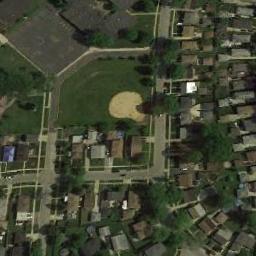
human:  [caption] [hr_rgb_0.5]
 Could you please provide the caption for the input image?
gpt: There is a baseball diamond in the grass surrounded by the houses .

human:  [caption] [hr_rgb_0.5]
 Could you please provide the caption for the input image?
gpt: A baseball diamond is surrounded by many buildings and trees .

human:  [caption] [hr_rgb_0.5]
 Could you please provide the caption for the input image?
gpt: There are two baseball fields in the picture, One of which is about twice as large as the other .

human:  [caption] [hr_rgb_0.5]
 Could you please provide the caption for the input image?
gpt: A baseball diamond next to a open area and the residential area around it .

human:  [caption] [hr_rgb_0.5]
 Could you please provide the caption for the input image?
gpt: Many buildings are next to  the baseball diamond .